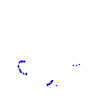
Particle: proton